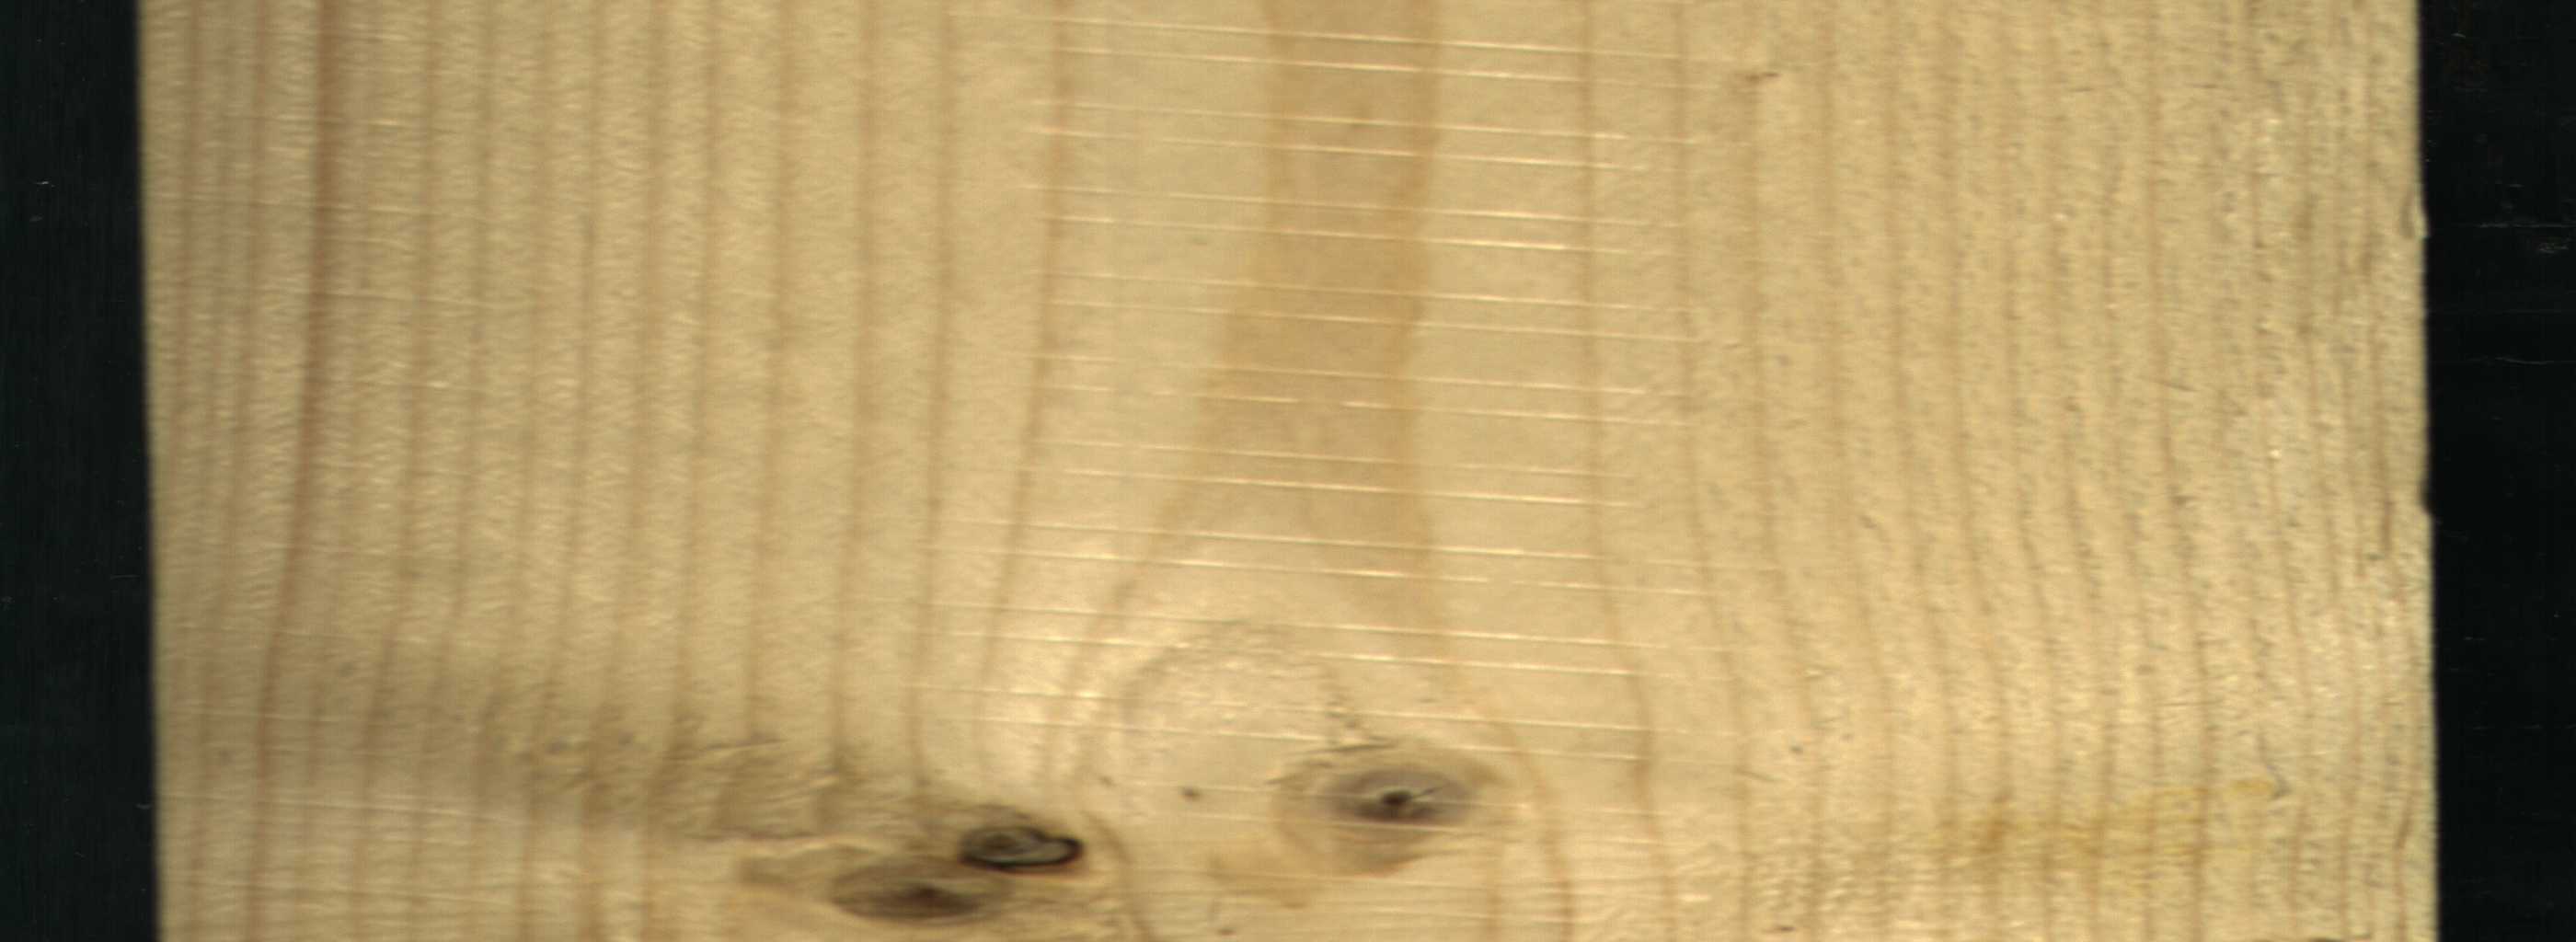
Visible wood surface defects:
Dead_Knot
Live_Knot
Live_Knot